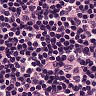
Metastatic tissue present: no